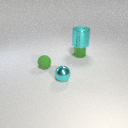
small cyan metal sphere in front of small green rubber sphere